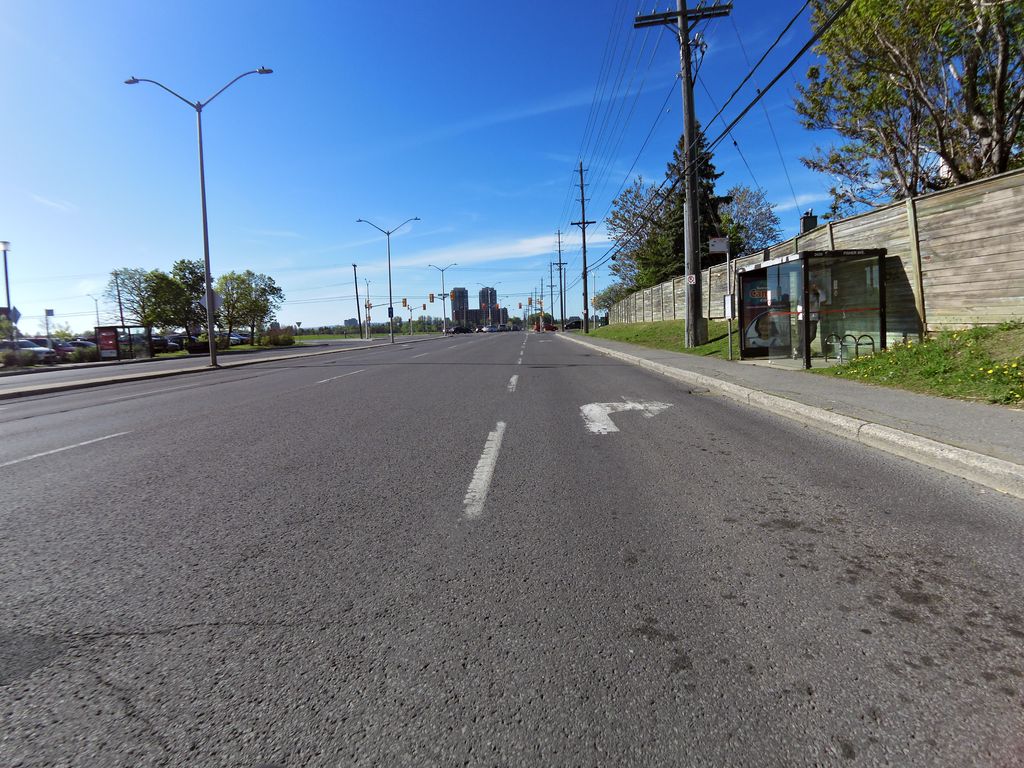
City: ottawa-gatineau